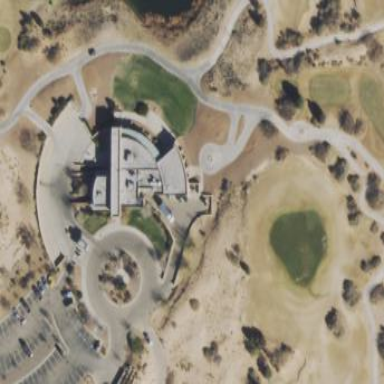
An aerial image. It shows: Clubhouse building associated with golf course.